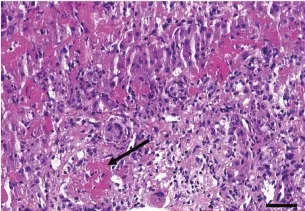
(E, F) Histopathological examination reveals vasculitis of hepatic arteries and resultant liver infarction (black arrowhead) (bar is 50 mum).
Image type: pathology (h&e)